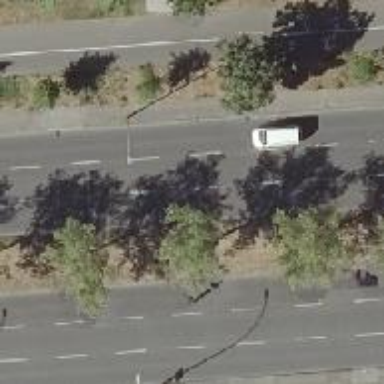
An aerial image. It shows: Primary highway with asphalt surface that includes dual carriageway.